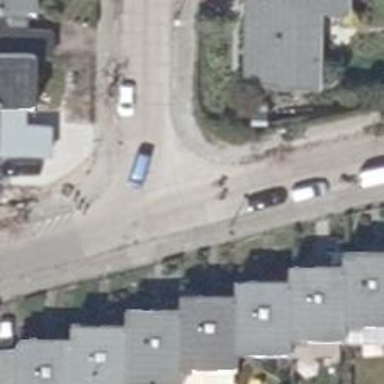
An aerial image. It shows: Footway crossing.